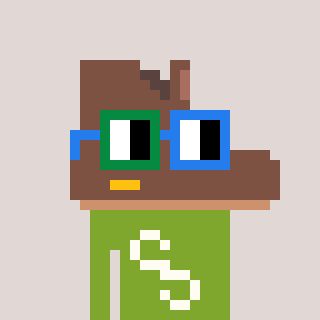
a pixel art character with square green and blue glasses, a boot-shaped head and a slimegreen-colored body on a warm background